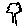
Label: tree